Question: I have a word template that has multiple similar tables and some paragraphs associated to those tables placed just before them. Depending on the amount of data, I populate some tables and others are not required, so are there paragraphs.

I need to remove these tables and paragraphs.
As you can see in the image, I need to remove Table 2 and its paragraph Table Parahgraph
Please help me how to do it. I tried using document.removeBodyElement(pos) , but it does not help.
'''
int startIndex = 0;
int endIndex = 0;
startIndex = doc.getPosOfTable(doc.getTables().get(0));
startIndex++;
endIndex = doc.getPosOfTable(doc.getTables().get(1));
System.out.println("startIndex "+ startIndex);
System.out.println("endIndex "+ endIndex);
for(int i=startIndex; i<=endIndex; i++){
doc.removeBodyElement(i);
}
'''
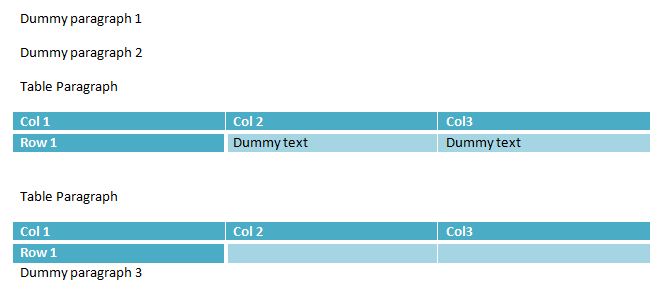
Answer: The problem is that using 'removeBodyElement' . It means, that if you want to delete elements #4 to #6 (empty paragraph between two tables is included), then after deleting the element #4 (empty line), it is your second TABLE (and not its title paragraph) that will become the element #5, etc. Basically, this loop becomes jumping by elements ('i+=2' instead of 'i++'), thus deleting only half of what you want, and even deleting something you don't want to delete.
Thus, you have just to :
'''
for ( int i = endIndex; i >= startIndex; i-- ) {
System.out.println( "removing bodyElement #" + i );
document.removeBodyElement( i );
}
'''
I've tested it with a template, similar to your example, it works fine! Hope it helps.